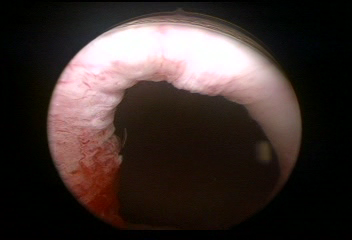
Modality: WLC
Class: Normal mucosa
Bladder cancer association: No